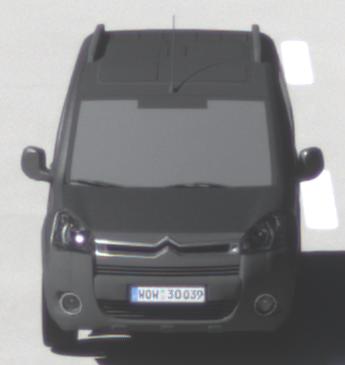
Make: Citroen
Model: Berlingo Kombi VTi 120
Detailed model: Berlingo (II) Kombi
Model produced from: 2009/12
Model produced until: 2012/03
Doors: 5
Color: gray
Road condition: dry road
Daytime: midday
Contrast: high contrast